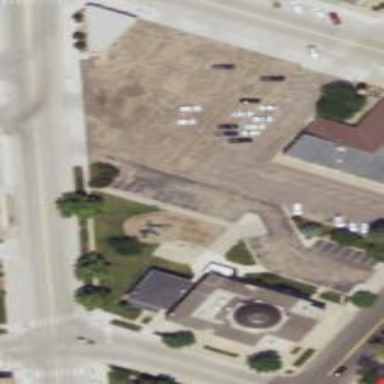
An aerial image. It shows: Parking area.